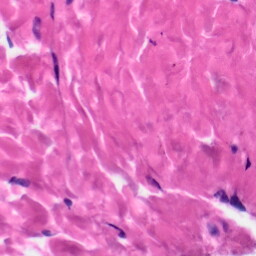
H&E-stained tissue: Skin